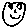
Label: smiley face